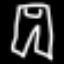
Label: pants